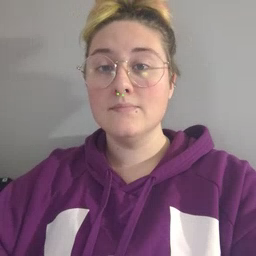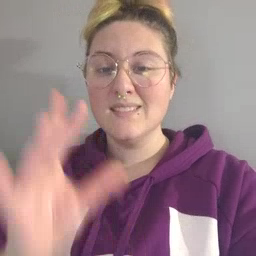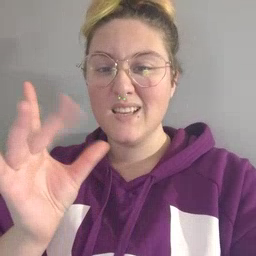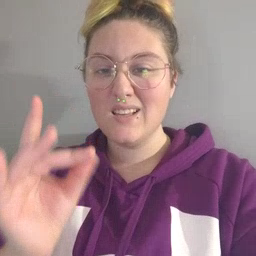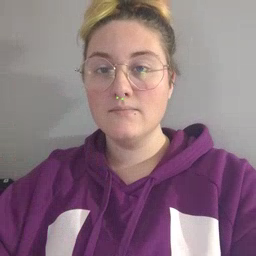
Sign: sticky